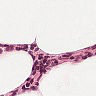
Metastatic tissue present: no